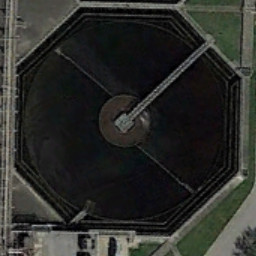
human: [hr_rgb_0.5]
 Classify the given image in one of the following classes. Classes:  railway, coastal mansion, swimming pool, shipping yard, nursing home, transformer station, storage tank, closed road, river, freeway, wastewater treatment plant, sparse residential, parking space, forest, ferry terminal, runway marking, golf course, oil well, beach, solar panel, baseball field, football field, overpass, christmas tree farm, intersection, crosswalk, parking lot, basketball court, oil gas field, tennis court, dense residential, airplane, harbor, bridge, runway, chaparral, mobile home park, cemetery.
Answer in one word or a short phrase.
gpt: wastewater treatment plant